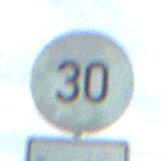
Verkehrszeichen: Geschwindigkeit30
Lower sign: ZeitangabenMitBeschraenkungAufWochentage8
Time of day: MorningAfternoon
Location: Outdoor (Nature)
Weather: PartlyCloudy
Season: NotSpecified
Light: Natural